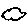
Label: cloud